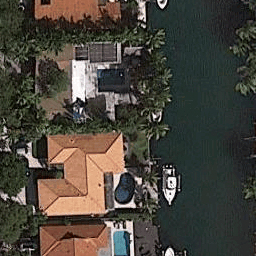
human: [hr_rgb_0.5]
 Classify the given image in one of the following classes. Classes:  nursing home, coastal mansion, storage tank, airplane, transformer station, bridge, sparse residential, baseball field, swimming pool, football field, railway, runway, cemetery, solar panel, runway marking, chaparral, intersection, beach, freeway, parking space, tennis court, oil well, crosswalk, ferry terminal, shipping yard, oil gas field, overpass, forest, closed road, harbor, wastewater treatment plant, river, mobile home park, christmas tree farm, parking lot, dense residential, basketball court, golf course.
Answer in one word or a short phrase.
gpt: coastal mansion